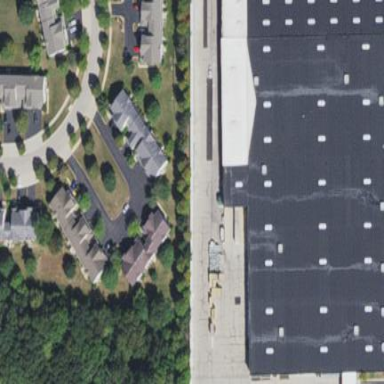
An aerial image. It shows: Retail building.